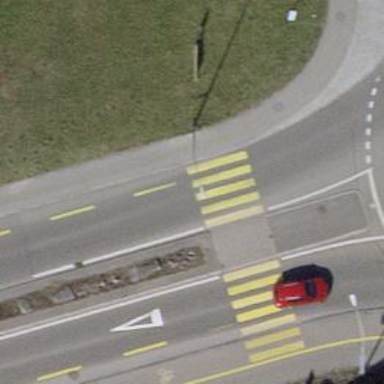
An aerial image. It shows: Marked road crossing with pedestrian island.